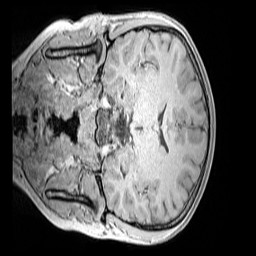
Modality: MP2RAGE
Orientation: coronal
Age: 12
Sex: female
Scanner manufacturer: siemens
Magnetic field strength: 3 T
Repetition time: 4 s
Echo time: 0.00299 s